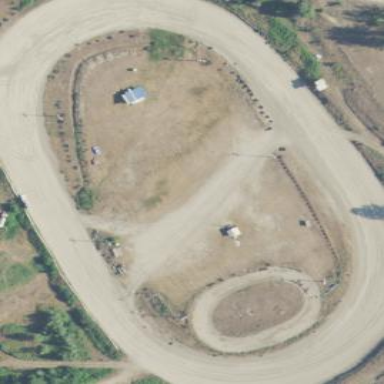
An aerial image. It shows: Dirt raceway for motor sports.